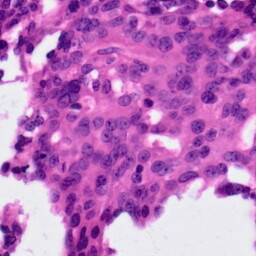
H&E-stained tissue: Ovarian